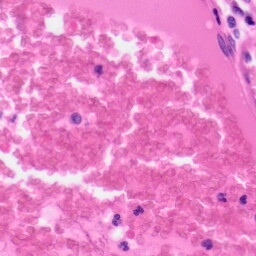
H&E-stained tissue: Colon